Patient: sex M, age 63
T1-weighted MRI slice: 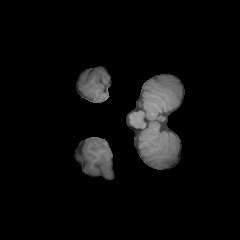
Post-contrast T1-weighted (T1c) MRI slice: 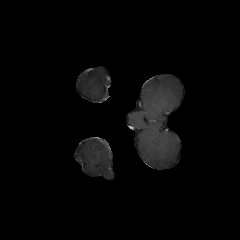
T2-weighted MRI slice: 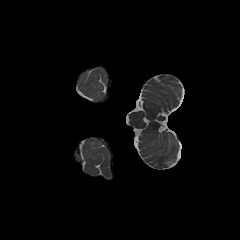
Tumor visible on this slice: no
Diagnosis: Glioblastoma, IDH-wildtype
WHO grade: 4